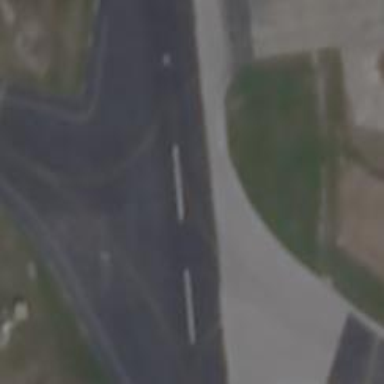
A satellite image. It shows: View of taxiway at the airport.